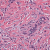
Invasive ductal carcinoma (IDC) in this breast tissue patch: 1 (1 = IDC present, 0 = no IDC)